Aerial crown-view tile of a tropical tree (Barro Colorado Island, Panama), acquired 20241014:
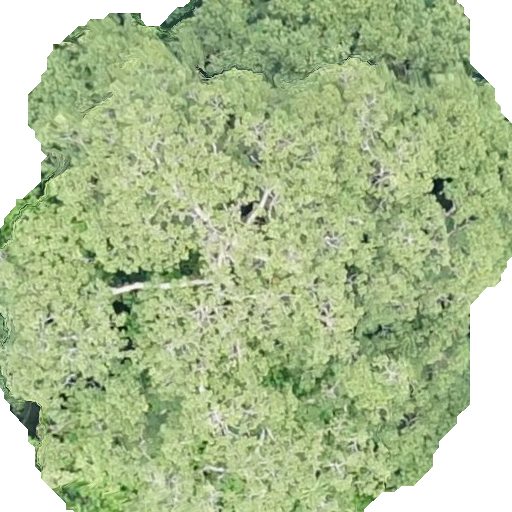
Species: Sterculia apetala
GBIF accepted scientific name: Sterculia apetala
Crown area: 397.116 m²